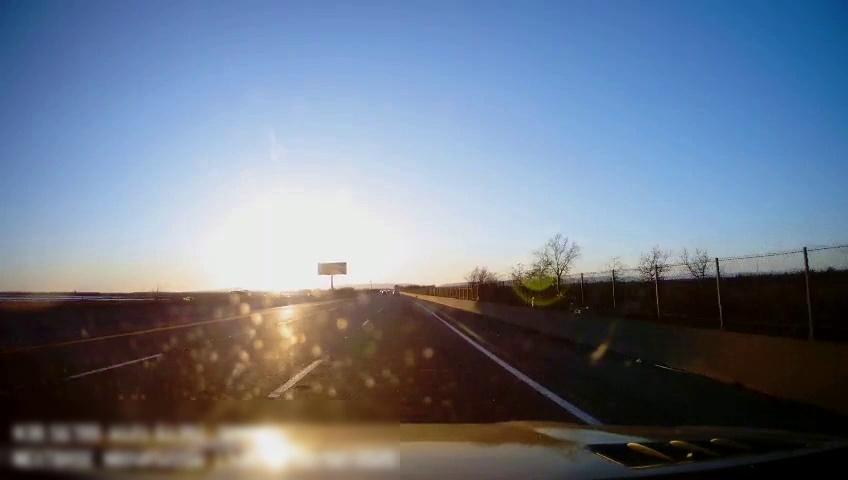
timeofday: Day
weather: Sunny
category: Drivable Space
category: Vehicles | Other LV
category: Lanes | Alternate Lane
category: Lanes | Current Lane
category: Lanes | Current Lane
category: Lanes | Alternate Lane
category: Traffic | Signs